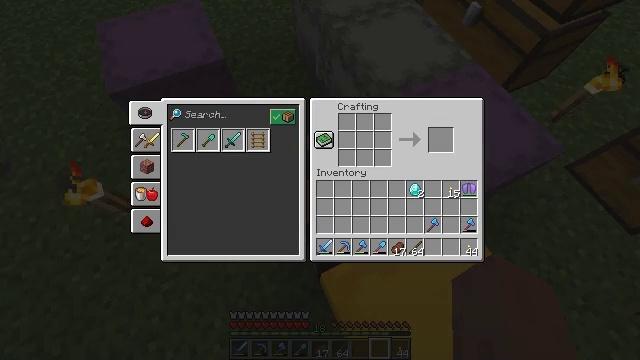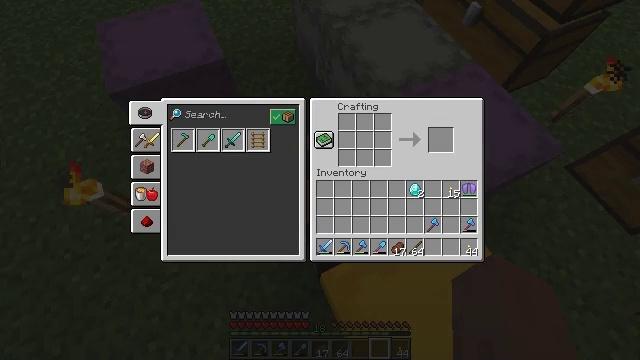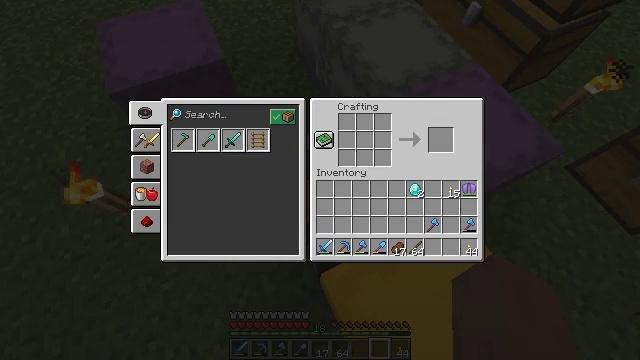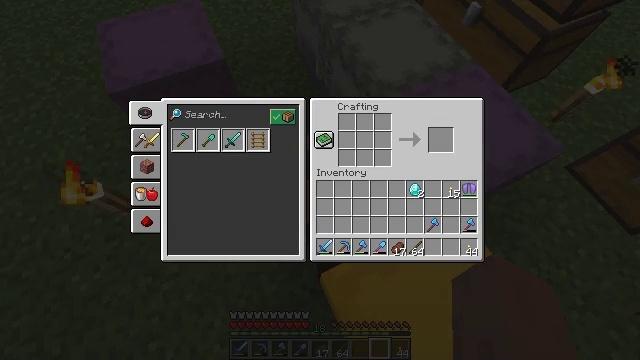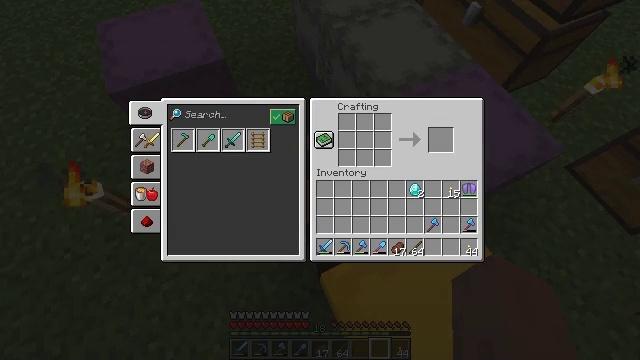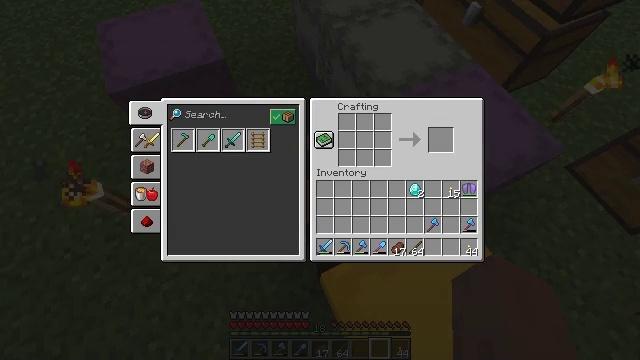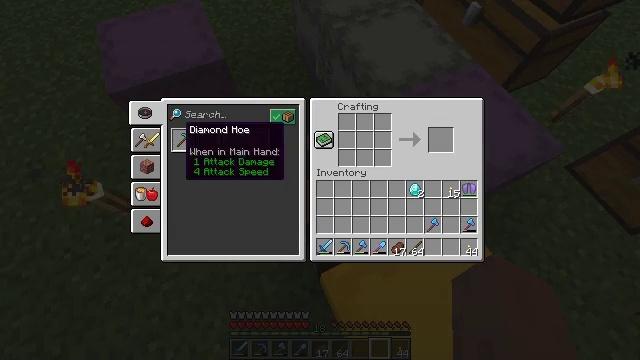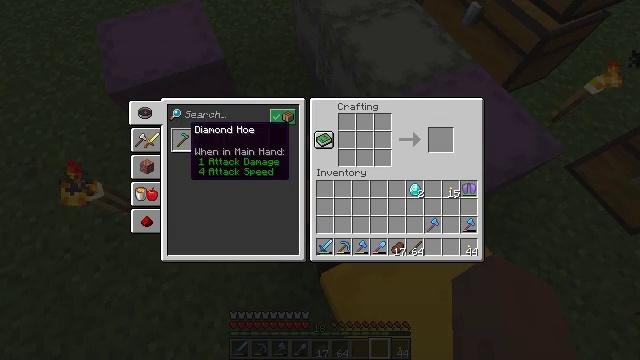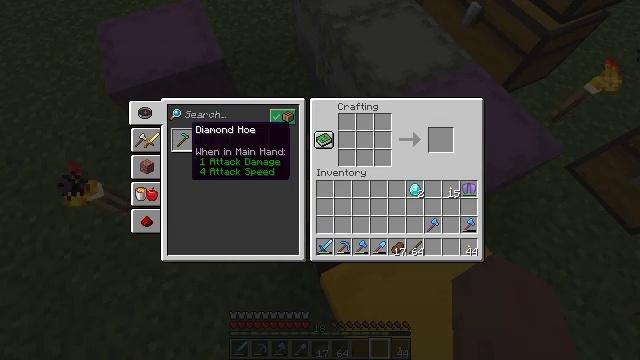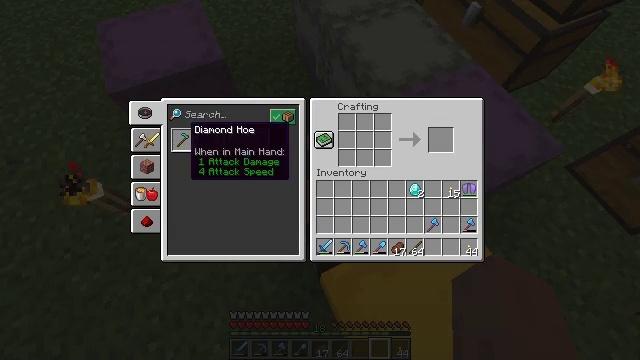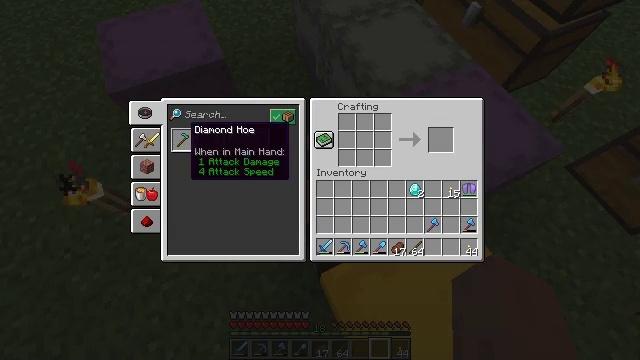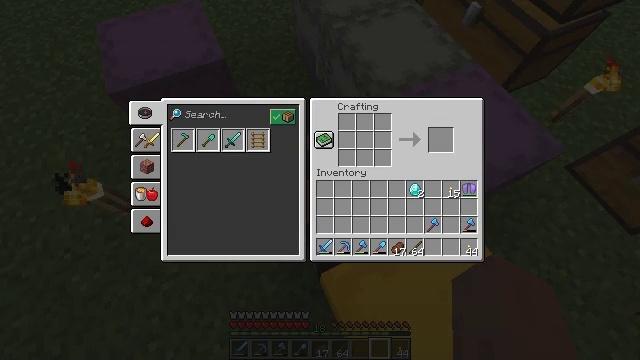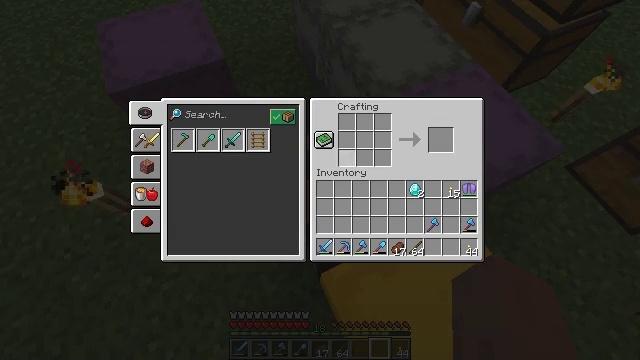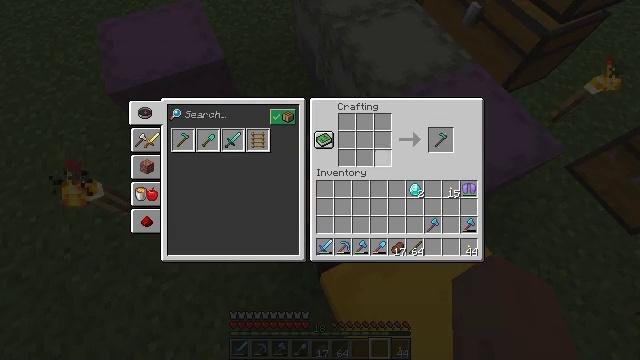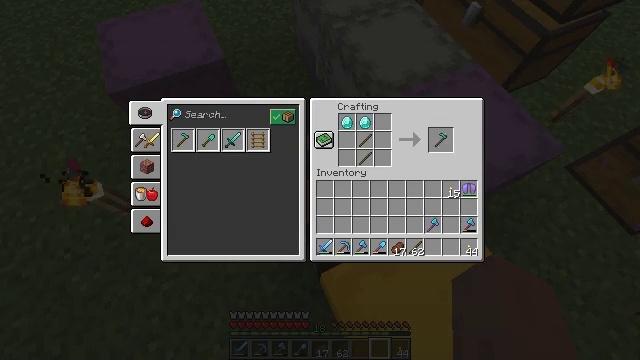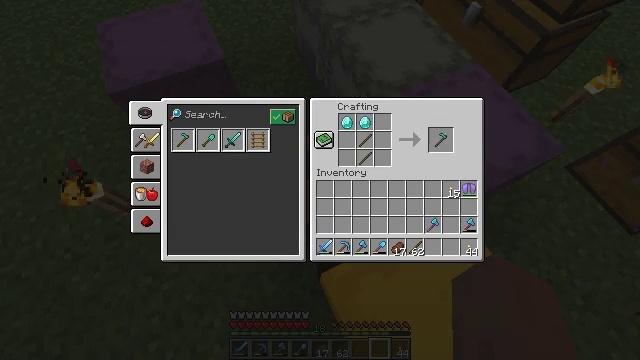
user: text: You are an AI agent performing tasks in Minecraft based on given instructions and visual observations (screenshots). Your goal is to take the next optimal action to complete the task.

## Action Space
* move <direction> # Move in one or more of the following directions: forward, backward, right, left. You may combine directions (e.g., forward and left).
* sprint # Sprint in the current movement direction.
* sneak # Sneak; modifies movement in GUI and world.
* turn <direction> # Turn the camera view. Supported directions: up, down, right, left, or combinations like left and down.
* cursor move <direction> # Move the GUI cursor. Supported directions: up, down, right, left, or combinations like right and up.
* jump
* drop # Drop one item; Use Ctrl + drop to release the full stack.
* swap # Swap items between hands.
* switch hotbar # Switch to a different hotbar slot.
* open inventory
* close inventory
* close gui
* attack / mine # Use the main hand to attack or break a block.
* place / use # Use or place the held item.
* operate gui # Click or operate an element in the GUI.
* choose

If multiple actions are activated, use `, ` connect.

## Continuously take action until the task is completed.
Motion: motion action
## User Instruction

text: Make a diamond hoe with sticks and diamonds.
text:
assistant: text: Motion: cursor move left and up
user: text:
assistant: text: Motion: cursor move left
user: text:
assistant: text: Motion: no_op
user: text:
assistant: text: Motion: no_op
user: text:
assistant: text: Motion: cursor move right
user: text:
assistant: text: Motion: cursor move right
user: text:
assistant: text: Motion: no_op
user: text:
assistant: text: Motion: operate gui
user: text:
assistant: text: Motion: operate gui
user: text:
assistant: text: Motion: no_op
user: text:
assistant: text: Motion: cursor move right and down
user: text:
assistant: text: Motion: cursor move right
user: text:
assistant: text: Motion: cursor move right
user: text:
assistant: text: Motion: cursor move right
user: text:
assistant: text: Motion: cursor move right
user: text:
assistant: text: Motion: cursor move right
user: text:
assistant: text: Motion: cursor move right
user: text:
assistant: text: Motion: no_op
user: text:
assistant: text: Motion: no_op
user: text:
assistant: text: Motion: sneak
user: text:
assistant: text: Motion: sneak, operate gui
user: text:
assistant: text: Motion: sneak, operate gui
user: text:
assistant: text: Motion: sneak, operate gui
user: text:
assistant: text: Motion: sneak
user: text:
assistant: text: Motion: sneak
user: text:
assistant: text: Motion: no_op